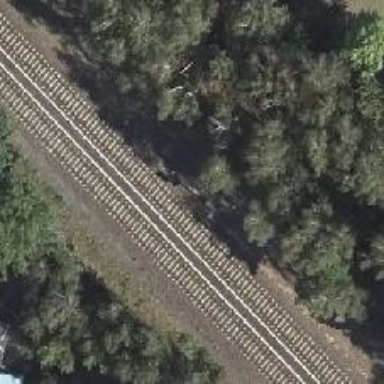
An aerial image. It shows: Railway signal.